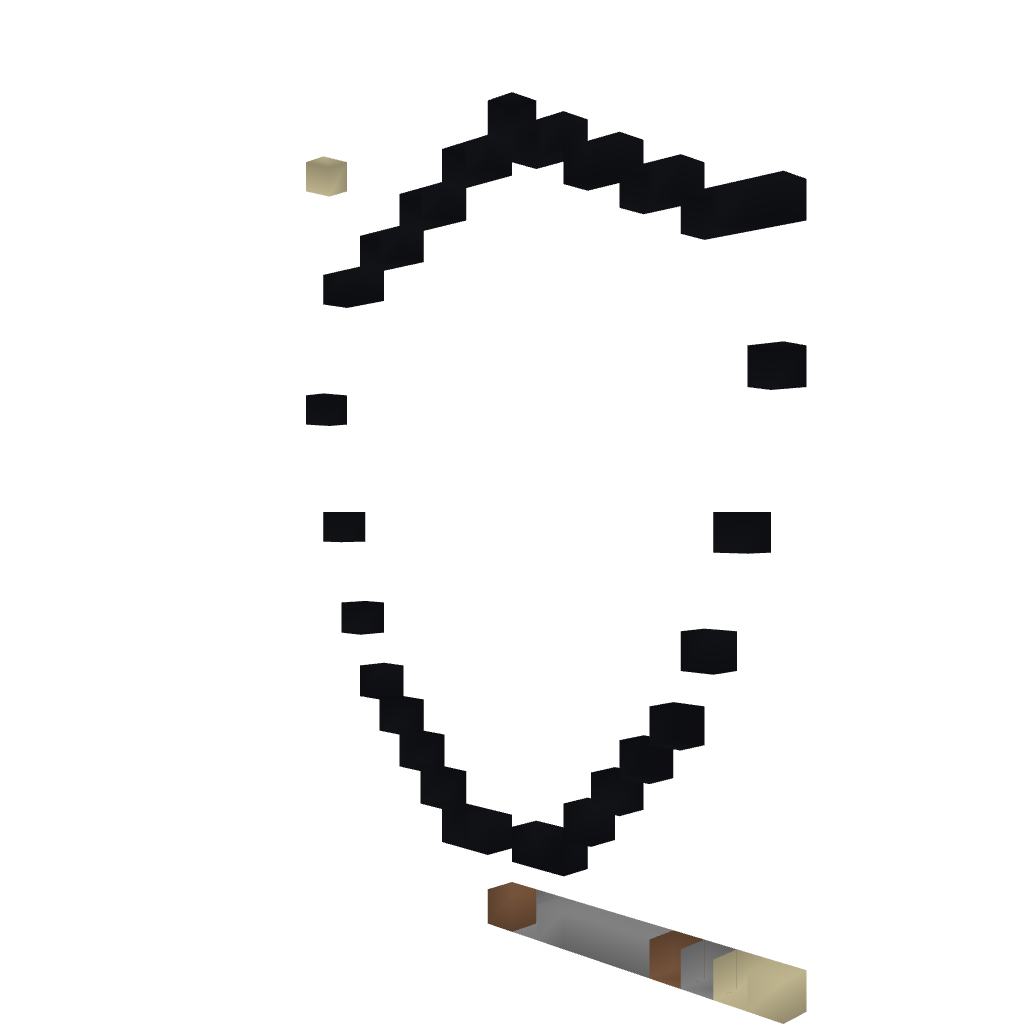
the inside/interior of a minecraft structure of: Shield (Zelda)